Current action and preconditions to check: path_clear

Your task: For each precondition in the list above, predict whether it will hold at this action.

Consider the current scene as observed from the mobile robot's camera, and analyze the predicted future states of all dynamic agents (e.g., people, animals, vehicles, or any moving entities) within the NEXT SECOND.

IMPORTANT: Only answer "very likely" if you are absolutely certain—based on strong, clear evidence—that a dynamic agent will violate the precondition in the predicted future state. Do NOT answer "very likely" for unlikely, ambiguous, or low-probability risks.

Ask yourself for each precondition: Is there a high probability, with clear and convincing evidence, that the predicted future states of any dynamic agent will interfere with the predicted future state of the currently executing action within the NEXT SECOND, causing that precondition to fail?

Assess the risk level based on these predictions. Use "likely" or "very likely" if motions create a clear risk of interference.

Use "neutral" or "improbable" if agents are nearby but their predicted paths are clearly diverging or non-conflicting.

Failure Risk Categories: "very improbable", "improbable", "neutral", "likely", "very likely"

Answer Format: Output ONLY the probability_of_failure value from these categories: "very improbable", "improbable", "neutral", "likely", "very likely"

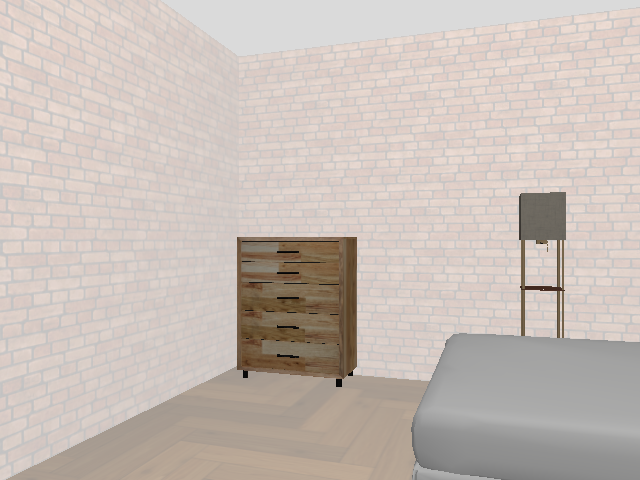

Answer: very improbable